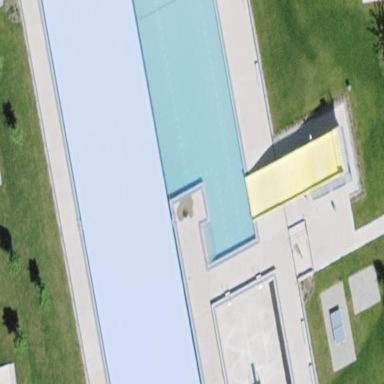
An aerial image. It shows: Outdoor swimming pool suitable for swimming.